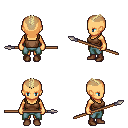
a pixel art fantasy rpg character, female body template, human, tanned skin, brown pirate shirt, teal pants, white blonde short mohawk hairstyle, brown shoes, spear, four views (front, back, left, right), 2x2 character sprite sheet, small pixel art, hard edges, no anti-aliasing